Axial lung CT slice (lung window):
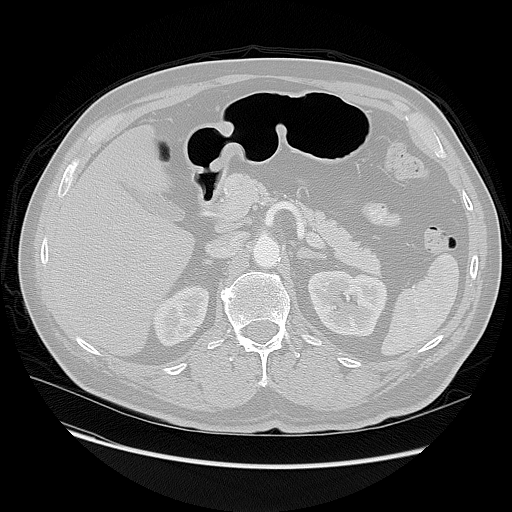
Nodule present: no